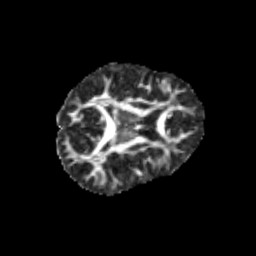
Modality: FA
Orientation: axial
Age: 12
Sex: male
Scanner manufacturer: siemens
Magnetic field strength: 3 T
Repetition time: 3.8 s
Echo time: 0.07 s